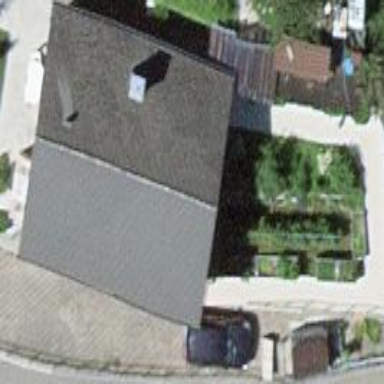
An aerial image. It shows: Detached building with gabled roof.